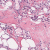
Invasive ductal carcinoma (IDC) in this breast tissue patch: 0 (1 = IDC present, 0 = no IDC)